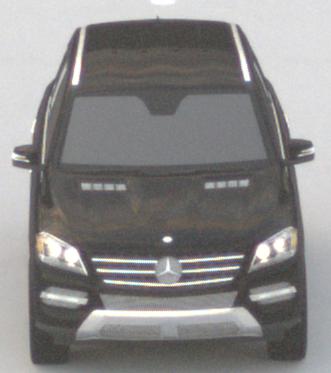
Make: Mercedes-Benz
Model: ML 350
Detailed model: M-Class (166)
Model produced from: 2011/11
Model produced until: 2014/10
Doors: 5
Color: black
Road condition: dry road
Daytime: sunrise or sunset
Contrast: low contrast